Interaction volume radius: 5 \u00c5
Interaction volume height: 25 \u00c5
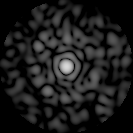
Disorder parameter: 0.8535